Question: After restarting my System i am not able to view the Project Structure of any of the project in Android Studio.
Previously i was able to choose Project view by going into View > Project but View menu is not showing such option now.
Please see the picture below:

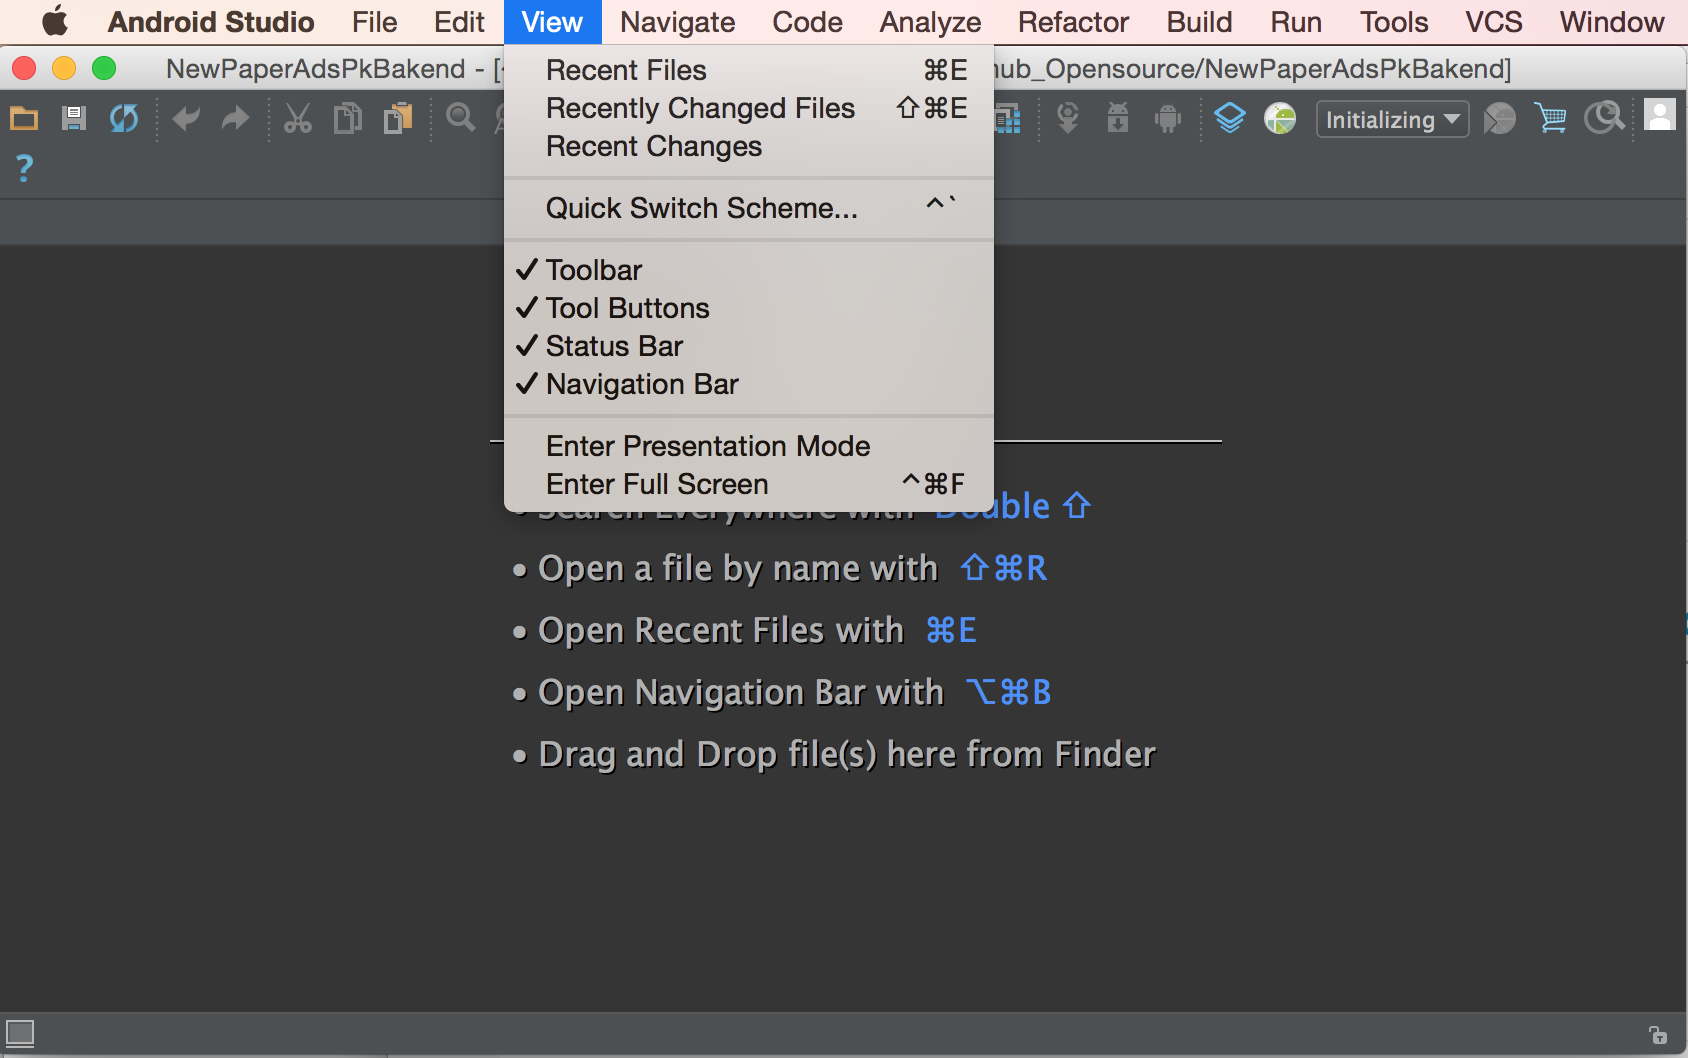
Answer: The problem happen to me this morning.
The Fabric/Crashalytics plugin failed somewhere which cause an IDE Error and the project will not be opened totaly.
in 'Android>Preferences>Plugins', or uninstall for Android Studio, Android Studio. If the project view is not shown, reopen it.